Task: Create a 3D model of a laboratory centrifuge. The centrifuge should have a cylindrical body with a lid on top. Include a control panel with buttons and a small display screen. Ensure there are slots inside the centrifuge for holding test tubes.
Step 458:
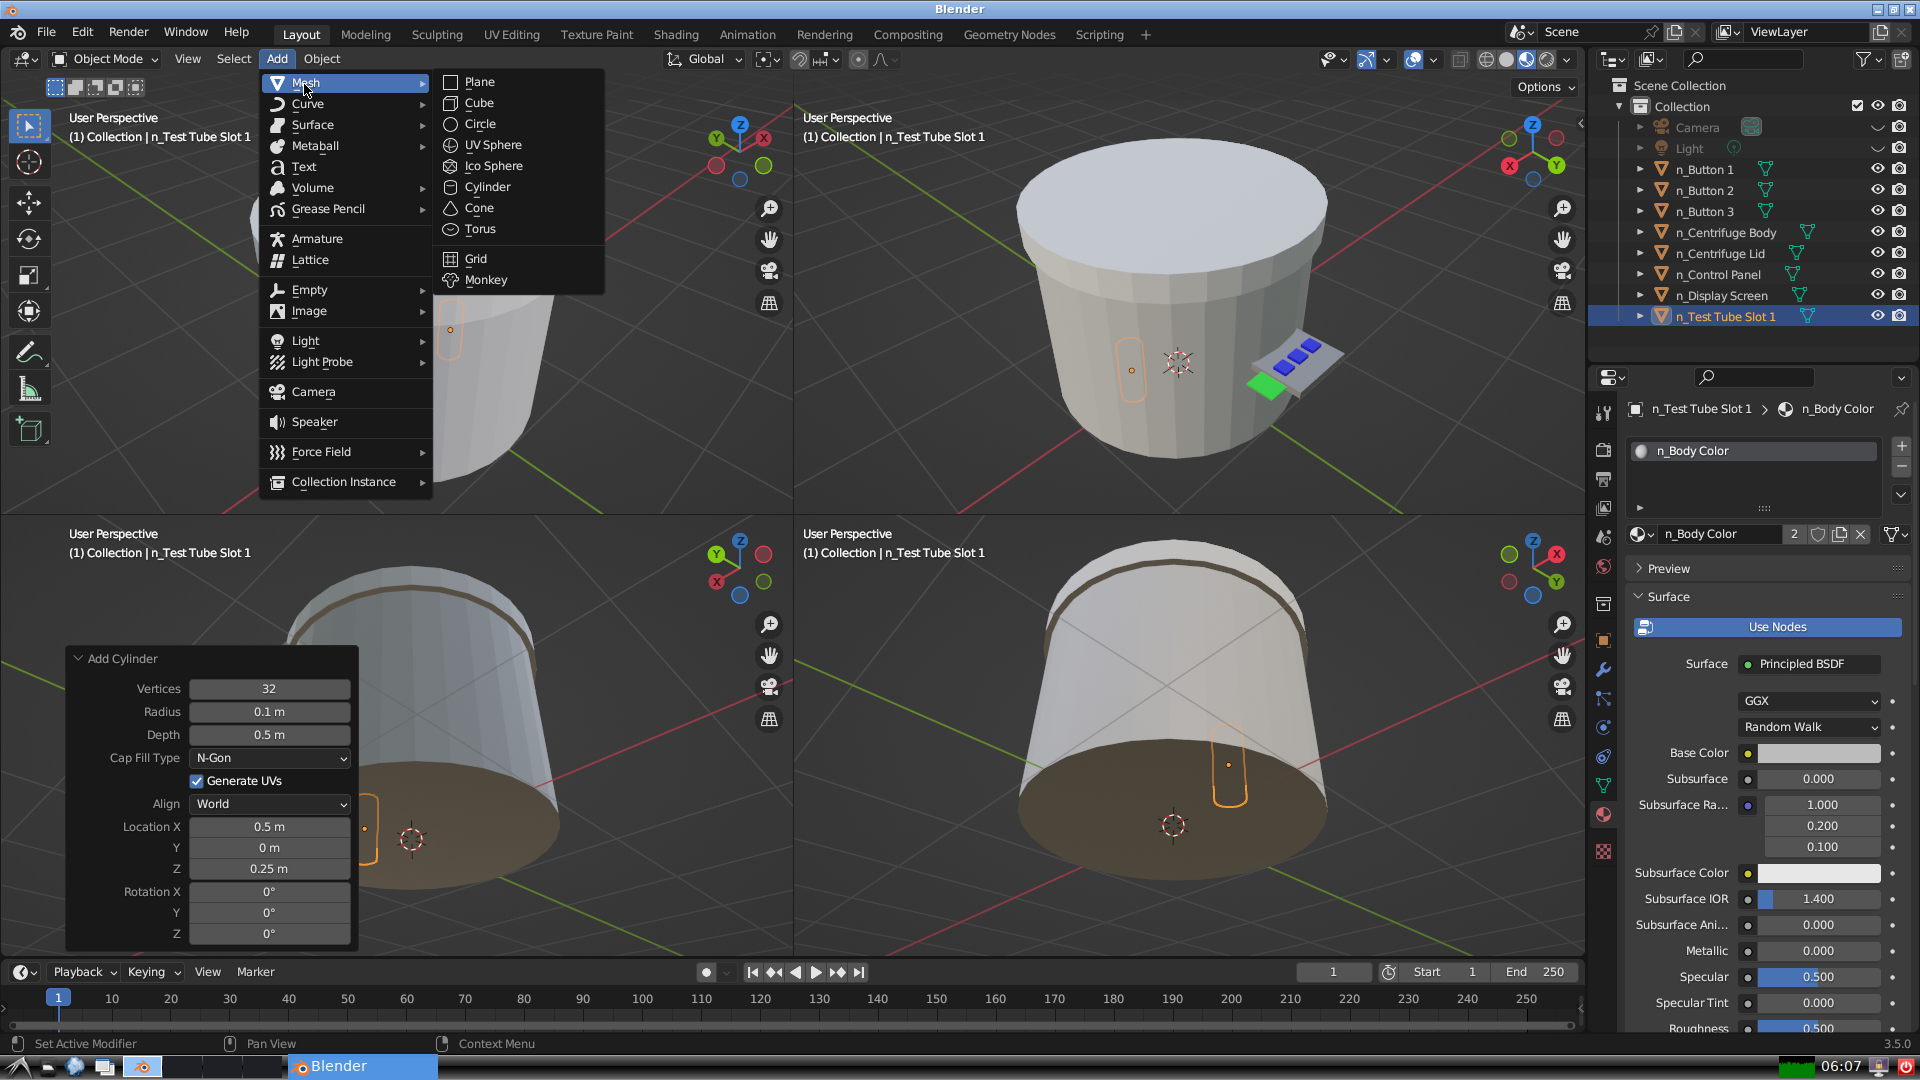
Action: {"mouse_move": [499, 187]}